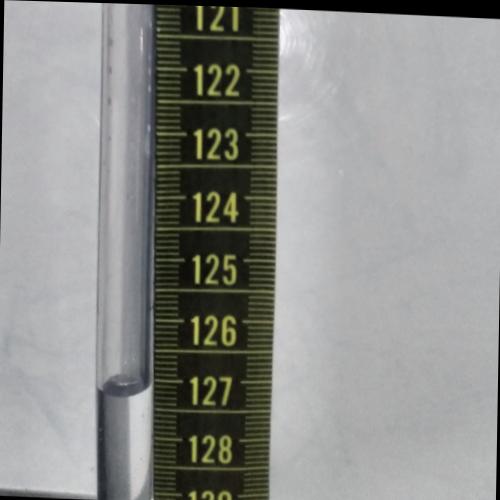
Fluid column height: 127.0 cm